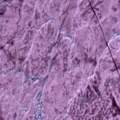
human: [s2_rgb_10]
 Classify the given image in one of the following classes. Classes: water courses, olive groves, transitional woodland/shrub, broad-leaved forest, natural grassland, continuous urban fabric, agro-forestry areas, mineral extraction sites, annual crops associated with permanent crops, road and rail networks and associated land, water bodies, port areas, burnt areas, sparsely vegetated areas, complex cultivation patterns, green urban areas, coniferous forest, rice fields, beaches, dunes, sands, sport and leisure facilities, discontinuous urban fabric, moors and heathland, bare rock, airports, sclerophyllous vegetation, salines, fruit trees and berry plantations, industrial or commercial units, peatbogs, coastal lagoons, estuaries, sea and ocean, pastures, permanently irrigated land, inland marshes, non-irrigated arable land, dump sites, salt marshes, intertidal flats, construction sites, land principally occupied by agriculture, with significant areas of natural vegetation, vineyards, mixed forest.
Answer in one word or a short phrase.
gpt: sea and ocean